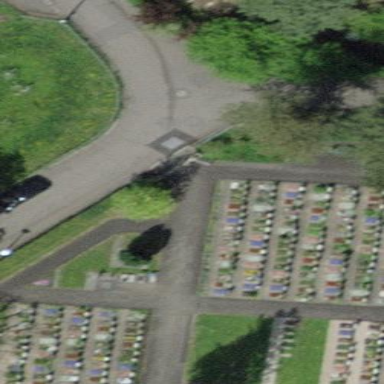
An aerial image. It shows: Grave yard.